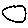
Label: moon